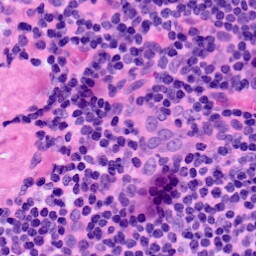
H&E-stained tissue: LymphNode